Question: In the DateTimePicker, when the App is in portuguese, the word "Confirmar" (default) doesn't fit the button in some devices.
Is it possible to change it?

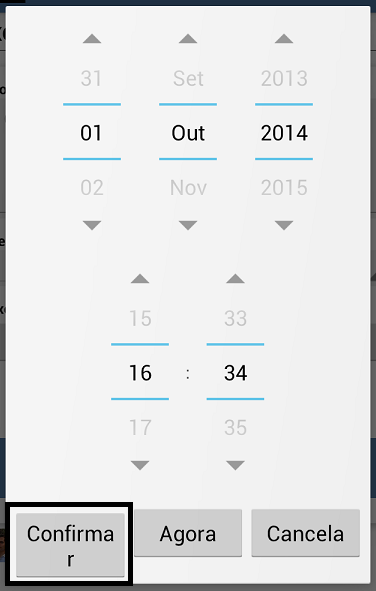
Answer: Yes, you can change this text directly in the Language object (Portuguese) and it will be used on the next Build/Run. It's the translation for the literal.
For the record, the three literals are:
- - -